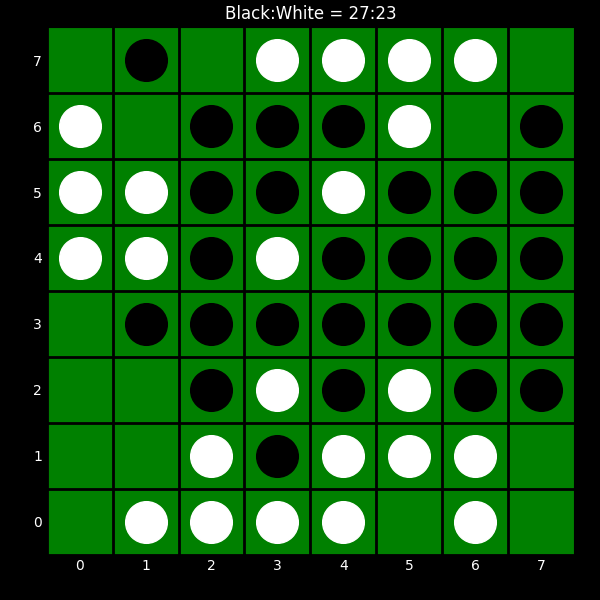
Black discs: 27
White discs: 23